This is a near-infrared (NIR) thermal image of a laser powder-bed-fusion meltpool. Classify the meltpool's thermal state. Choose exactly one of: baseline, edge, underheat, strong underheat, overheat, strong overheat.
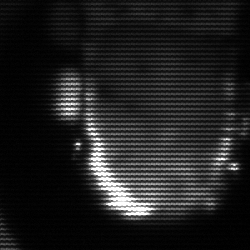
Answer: baseline